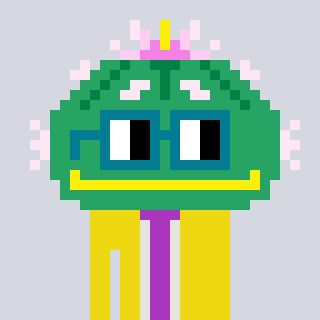
a pixel art character with square dark green glasses, a peyote-shaped head and a yellow-colored body on a cool background